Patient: sex M, age 73
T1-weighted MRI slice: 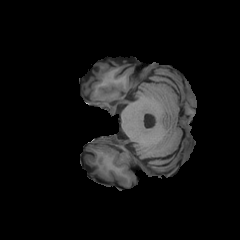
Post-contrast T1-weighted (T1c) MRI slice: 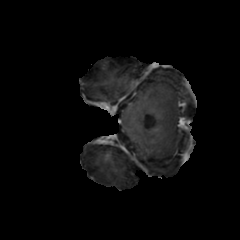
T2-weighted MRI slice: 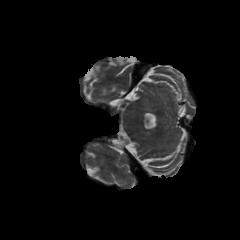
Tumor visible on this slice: no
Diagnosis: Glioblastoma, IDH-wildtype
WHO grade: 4